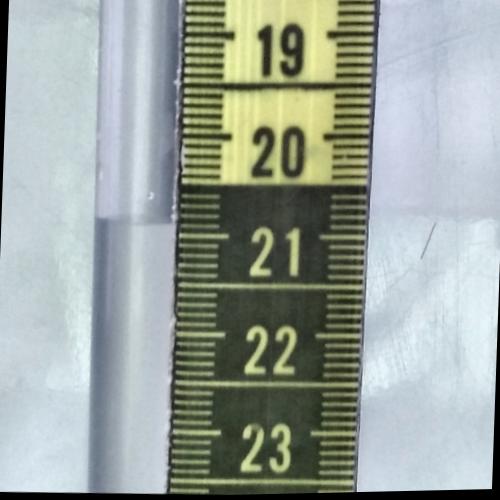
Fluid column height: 20.9 cm